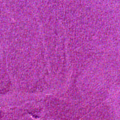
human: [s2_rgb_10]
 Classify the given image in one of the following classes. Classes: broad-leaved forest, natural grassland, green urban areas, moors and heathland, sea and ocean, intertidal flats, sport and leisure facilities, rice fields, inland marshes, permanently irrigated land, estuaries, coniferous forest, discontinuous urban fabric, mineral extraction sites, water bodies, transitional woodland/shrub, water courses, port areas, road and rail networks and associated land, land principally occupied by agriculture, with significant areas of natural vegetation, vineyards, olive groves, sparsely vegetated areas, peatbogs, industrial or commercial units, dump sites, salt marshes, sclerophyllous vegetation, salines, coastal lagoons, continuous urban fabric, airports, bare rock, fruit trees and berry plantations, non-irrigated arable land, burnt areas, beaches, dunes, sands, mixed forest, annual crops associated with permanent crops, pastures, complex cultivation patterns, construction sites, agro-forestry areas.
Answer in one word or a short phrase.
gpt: sea and ocean